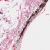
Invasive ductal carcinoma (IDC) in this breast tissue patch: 0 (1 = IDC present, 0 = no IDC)